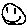
Label: smiley face